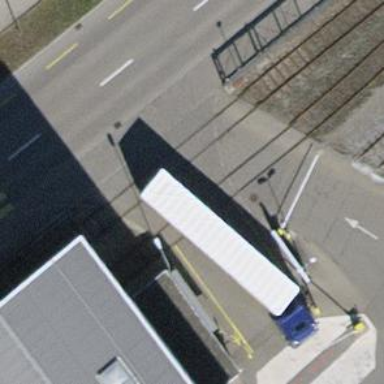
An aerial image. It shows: Uncontrolled level crossing along the railway.